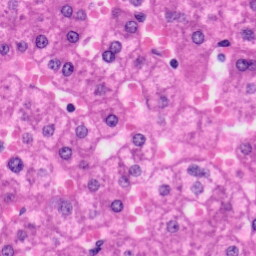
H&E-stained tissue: Liver